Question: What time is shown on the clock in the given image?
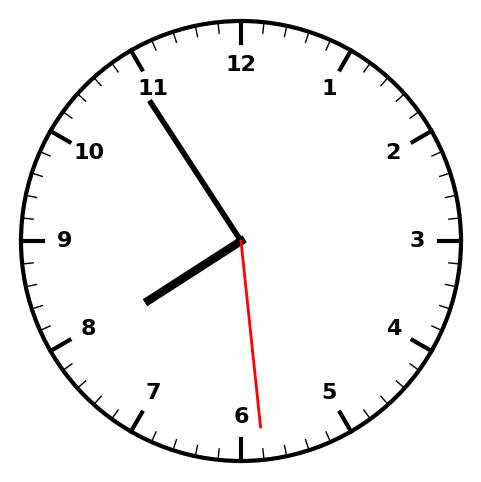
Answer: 07:54:29